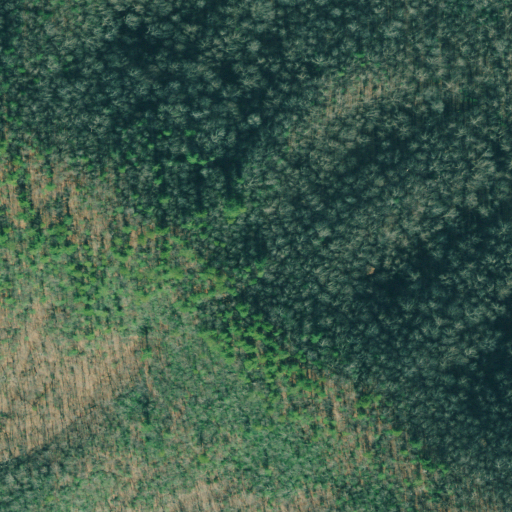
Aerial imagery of gap in Georgia named Rocky Gap containing deciduous forest and mixed forest